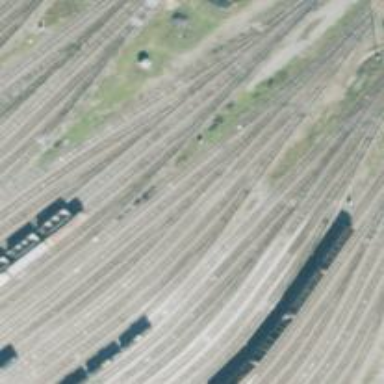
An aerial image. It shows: Railway yard in service.